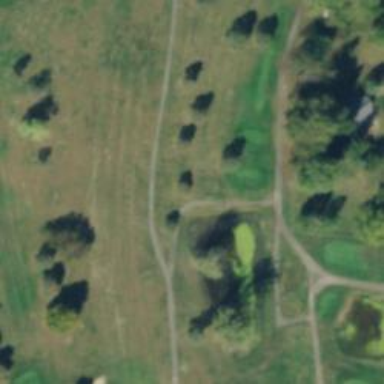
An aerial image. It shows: Path designed for golf carts.